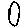
Label: tree